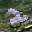
Label: 2